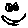
Label: smiley face